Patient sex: M
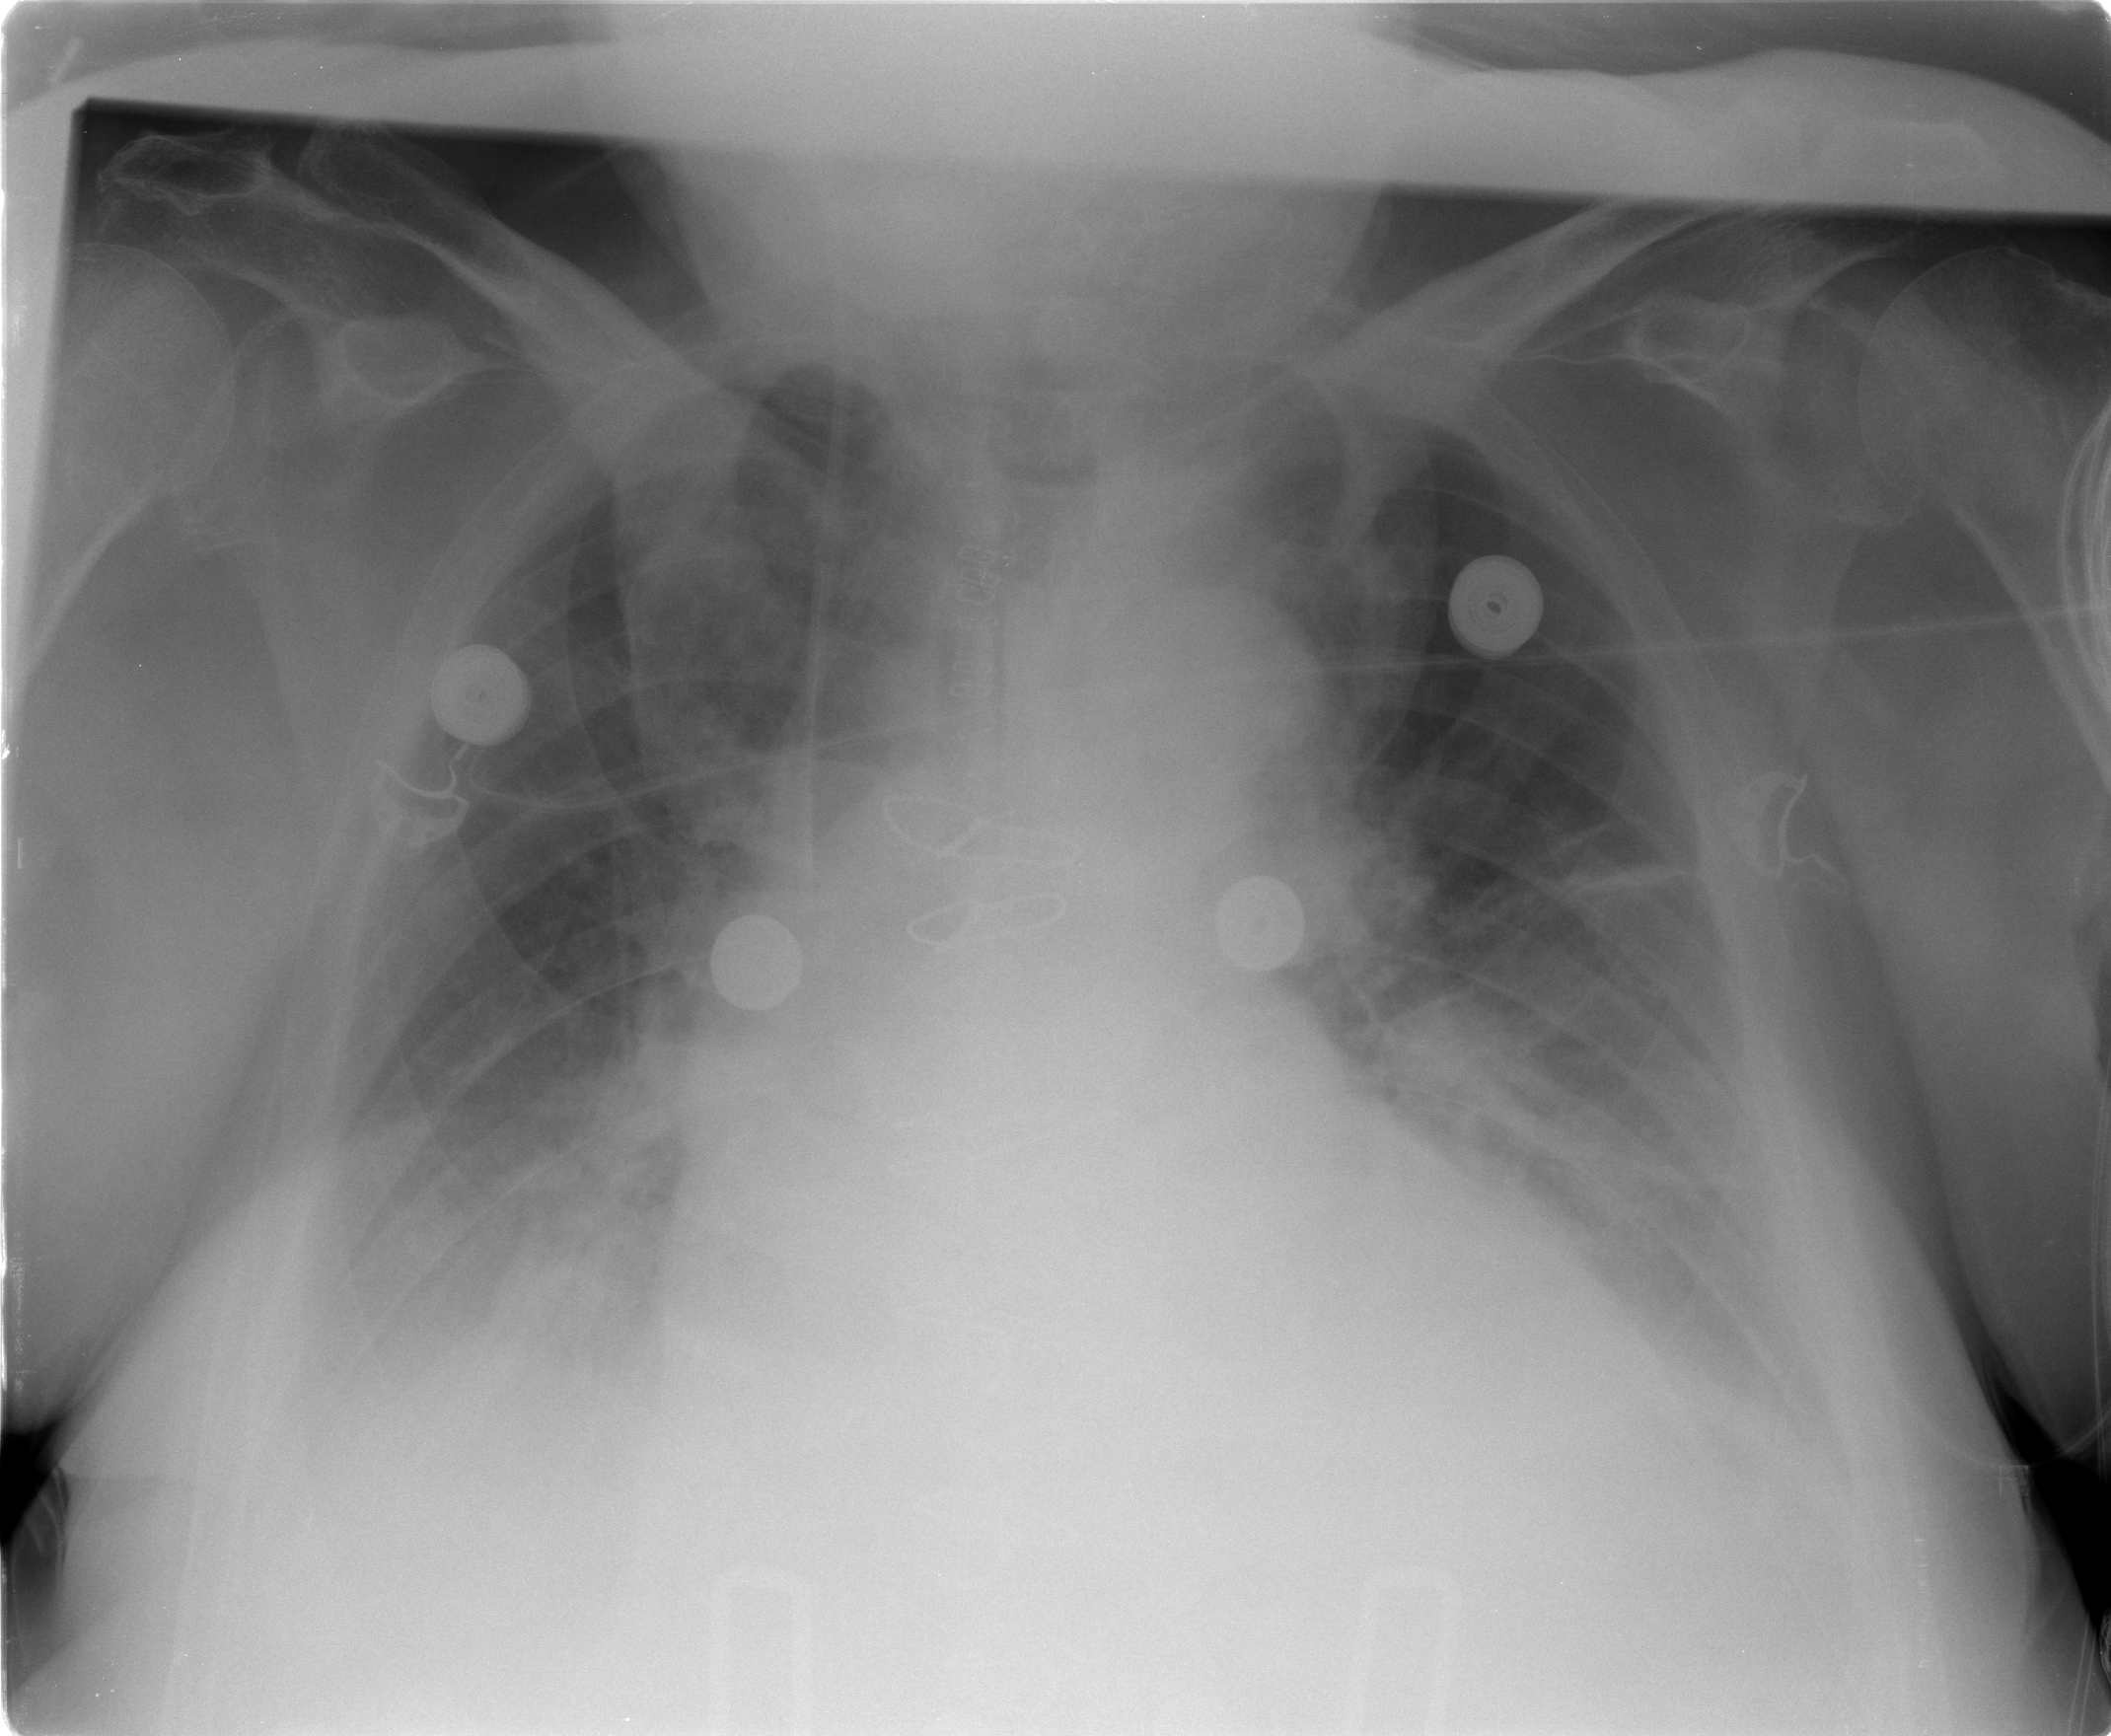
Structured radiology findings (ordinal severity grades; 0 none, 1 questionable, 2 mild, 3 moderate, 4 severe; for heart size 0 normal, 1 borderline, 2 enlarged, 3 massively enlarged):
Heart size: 2
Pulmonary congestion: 2
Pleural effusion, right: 2
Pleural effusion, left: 2
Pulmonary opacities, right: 2
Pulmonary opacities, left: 2
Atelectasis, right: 2
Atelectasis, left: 2